Milling tool wear sample.
Tool blade image: 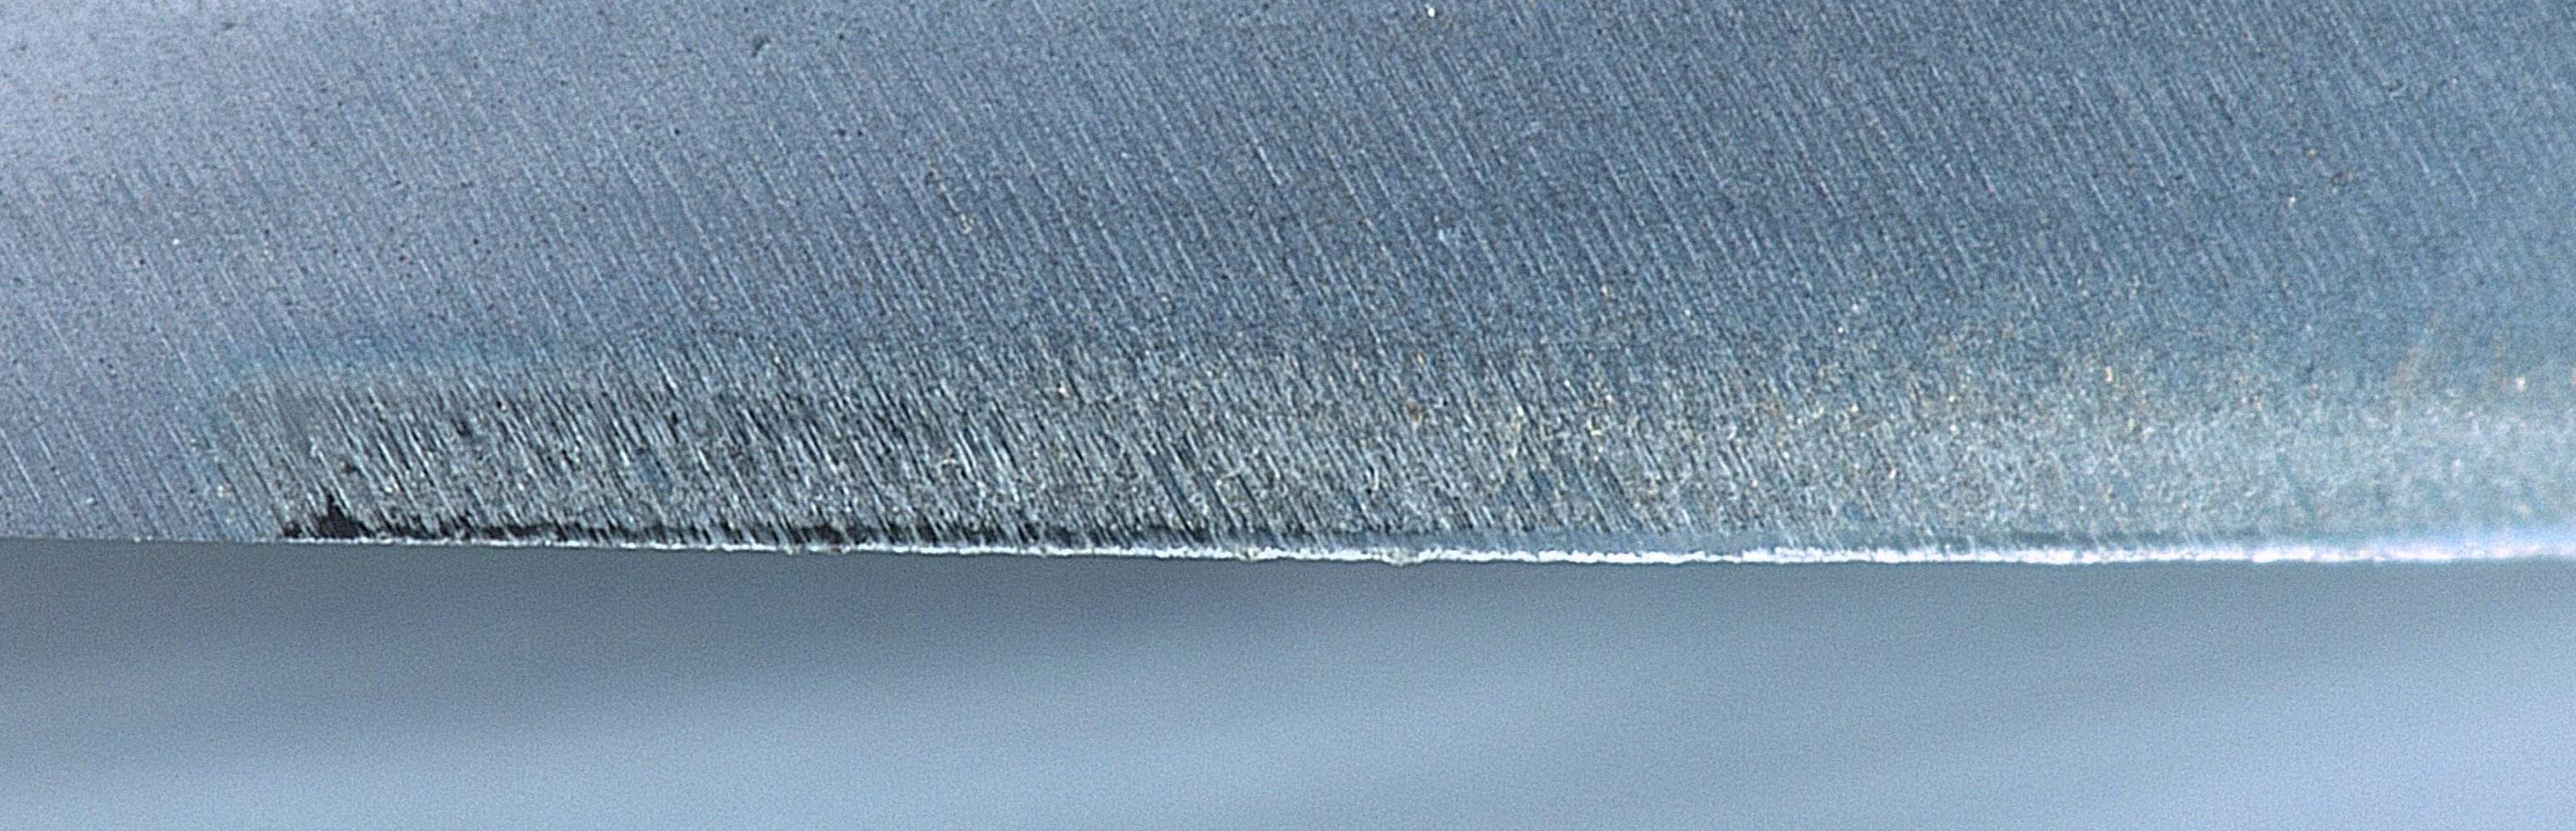
Chip image: 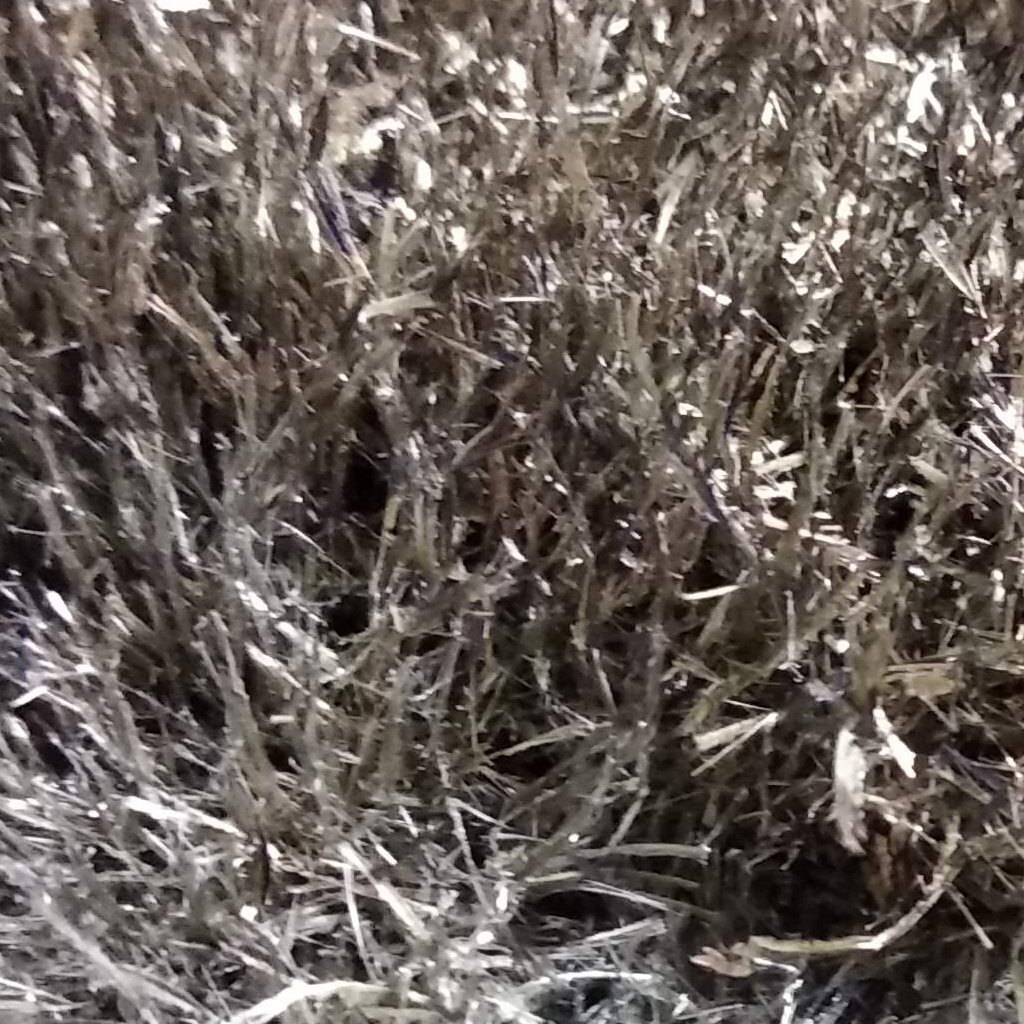
Workpiece image: 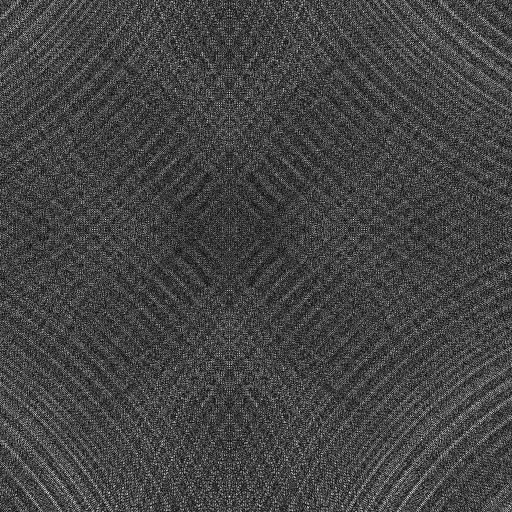
Tool wear state: sharp
Gaps: 0
Flank wear: 52.5
Overhang: 25.75
Force-signal Mel-spectrograms (X, Y, Z axes): 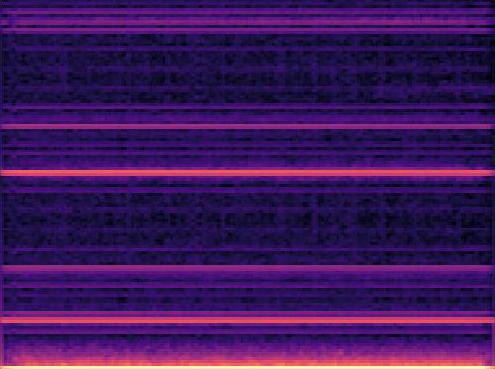 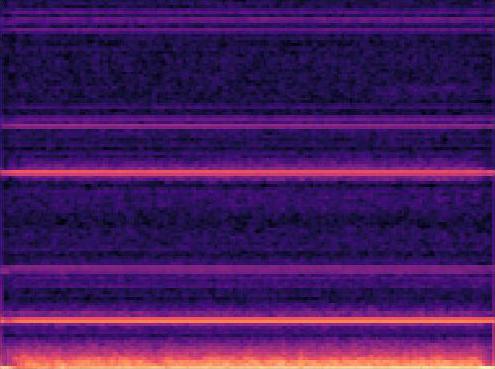 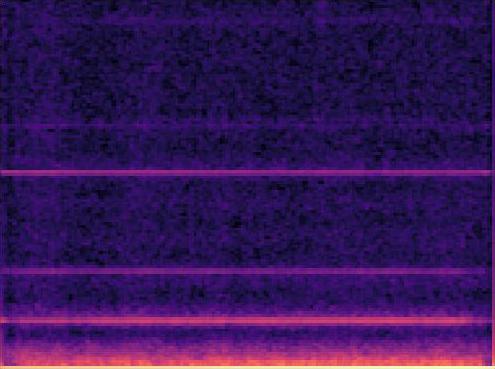
Force-signal scalograms (X, Y, Z axes): 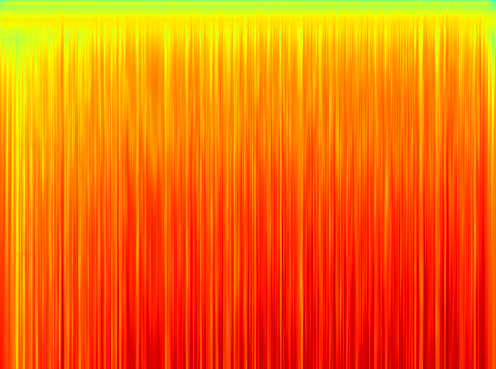 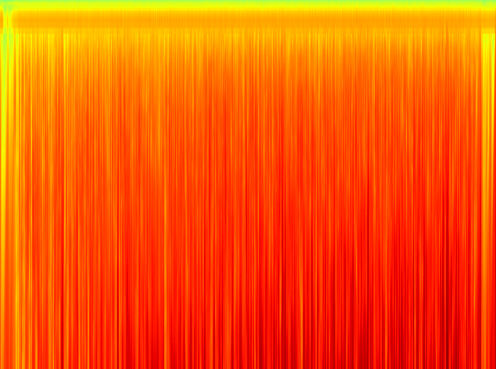 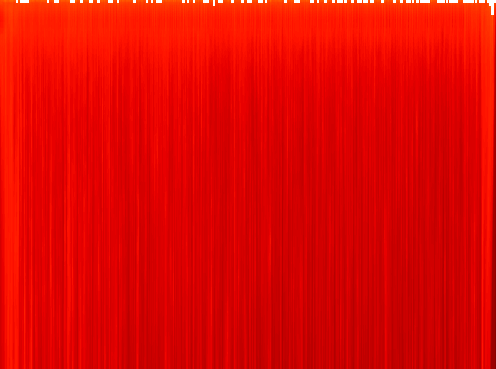
Force phase: initial_break_in_wear